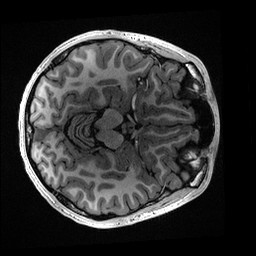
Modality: T1w
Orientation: axial
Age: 18
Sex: male
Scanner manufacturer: ge
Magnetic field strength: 3 T
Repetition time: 0.006952 s
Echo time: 0.00292 s